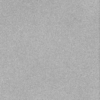
Label: dusty